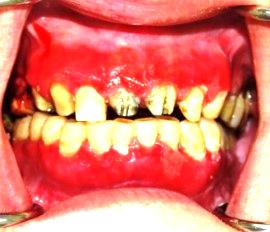
Condition: Gingivitis